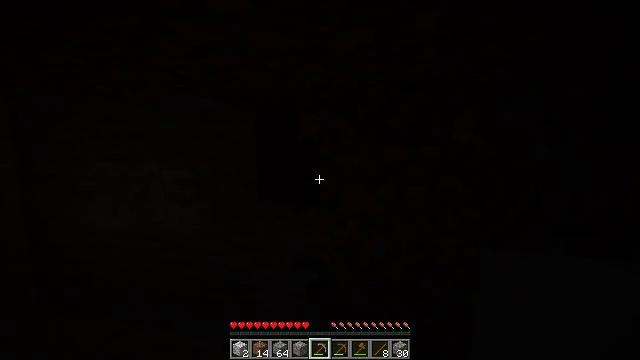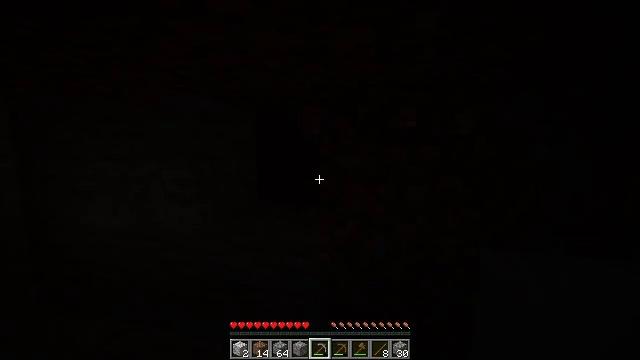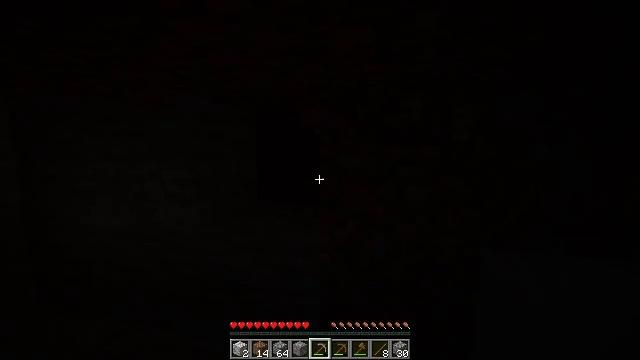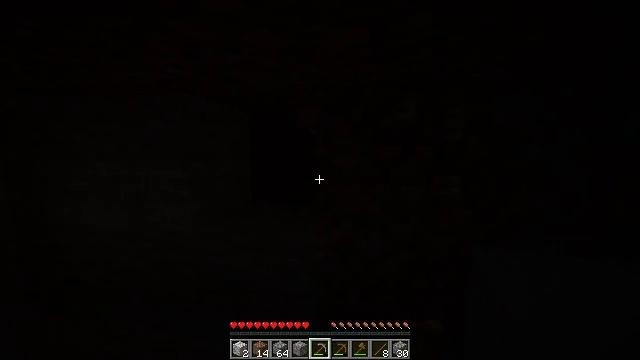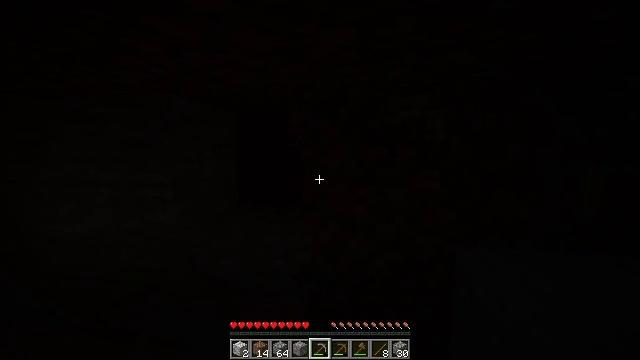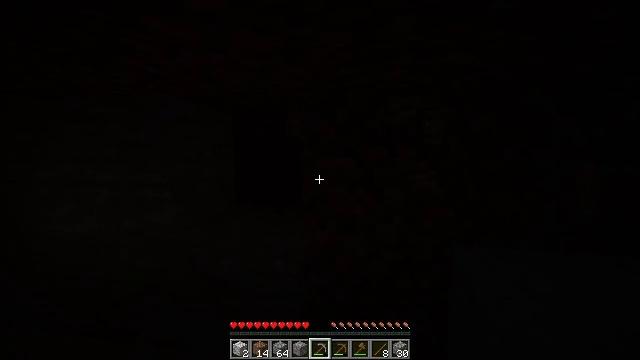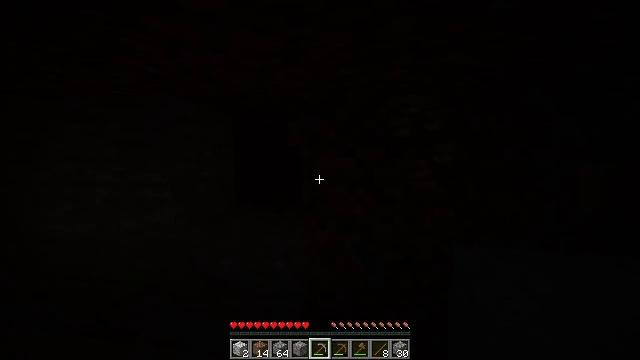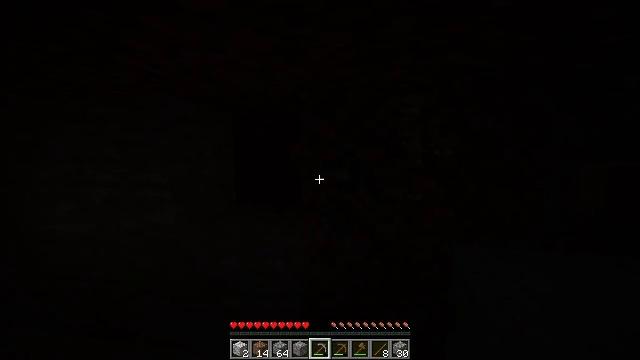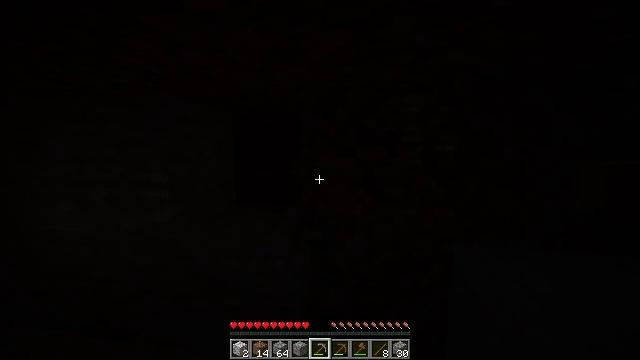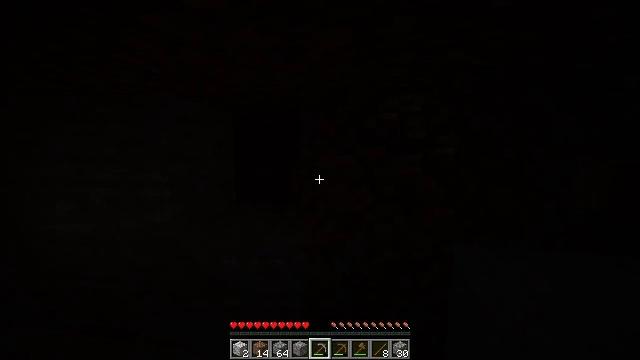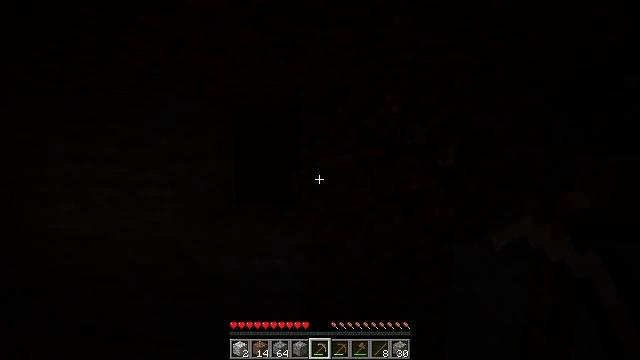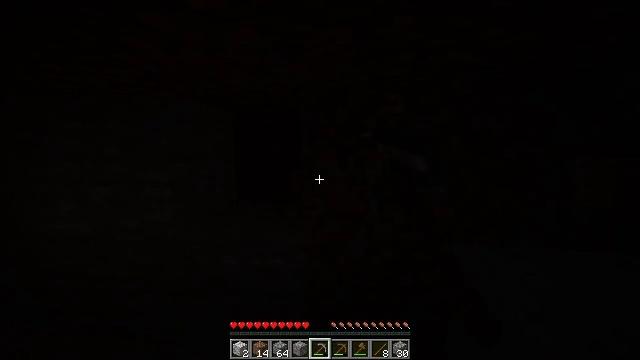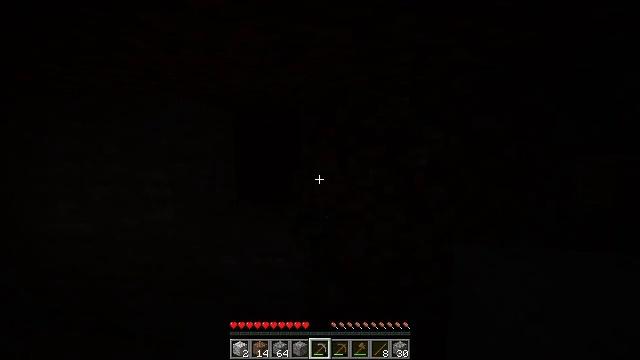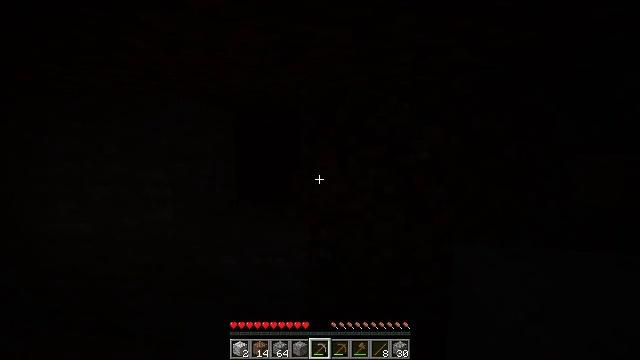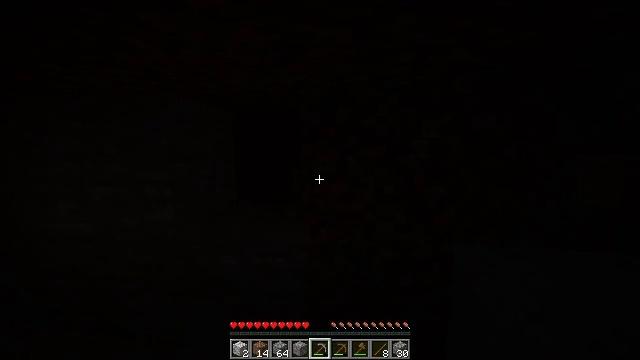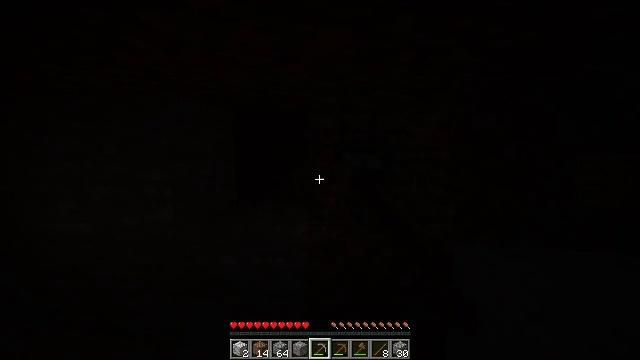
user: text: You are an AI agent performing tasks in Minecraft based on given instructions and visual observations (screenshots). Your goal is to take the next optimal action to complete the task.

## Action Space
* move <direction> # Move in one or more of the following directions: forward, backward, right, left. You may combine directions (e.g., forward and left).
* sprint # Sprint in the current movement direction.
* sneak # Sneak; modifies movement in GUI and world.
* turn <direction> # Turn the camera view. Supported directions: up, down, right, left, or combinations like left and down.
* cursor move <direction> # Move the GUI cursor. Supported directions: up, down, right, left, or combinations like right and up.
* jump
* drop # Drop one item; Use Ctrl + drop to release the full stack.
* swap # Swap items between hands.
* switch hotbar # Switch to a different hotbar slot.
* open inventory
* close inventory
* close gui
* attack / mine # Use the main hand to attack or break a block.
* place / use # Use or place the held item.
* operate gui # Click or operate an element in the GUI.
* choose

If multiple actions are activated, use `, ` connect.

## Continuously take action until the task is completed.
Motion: motion action
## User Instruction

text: Break the dirt block.
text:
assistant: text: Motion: attack / mine
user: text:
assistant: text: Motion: attack / mine
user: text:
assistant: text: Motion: turn right, attack / mine
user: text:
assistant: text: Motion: turn right, attack / mine
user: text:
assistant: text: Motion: attack / mine
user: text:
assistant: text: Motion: attack / mine
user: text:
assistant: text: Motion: attack / mine
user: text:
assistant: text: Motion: attack / mine
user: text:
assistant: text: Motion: attack / mine
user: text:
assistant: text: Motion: attack / mine
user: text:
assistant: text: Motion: attack / mine
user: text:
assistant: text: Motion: attack / mine
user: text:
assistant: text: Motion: attack / mine
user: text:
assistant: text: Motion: attack / mine
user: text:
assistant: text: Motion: attack / mine
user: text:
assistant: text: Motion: attack / mine
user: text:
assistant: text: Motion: attack / mine
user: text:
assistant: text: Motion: attack / mine
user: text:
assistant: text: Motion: attack / mine
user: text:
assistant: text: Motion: attack / mine
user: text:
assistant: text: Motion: attack / mine
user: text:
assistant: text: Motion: turn right, attack / mine
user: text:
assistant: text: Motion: turn right, attack / mine
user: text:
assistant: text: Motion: turn right, attack / mine
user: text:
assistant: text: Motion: turn right, attack / mine
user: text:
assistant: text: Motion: attack / mine
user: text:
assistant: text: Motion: attack / mine
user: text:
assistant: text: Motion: attack / mine
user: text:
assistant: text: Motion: attack / mine
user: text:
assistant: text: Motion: attack / mine